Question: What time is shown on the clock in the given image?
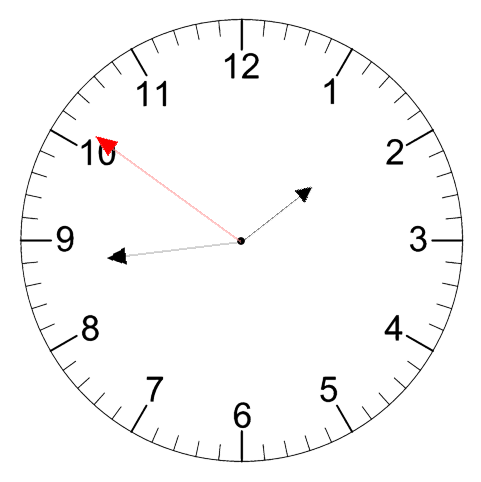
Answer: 01:43:51